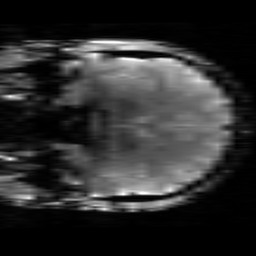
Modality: T2starw
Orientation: coronal
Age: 22
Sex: male
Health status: healthy
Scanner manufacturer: siemens
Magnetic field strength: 3 T
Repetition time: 0.7 s
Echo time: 0.02 s